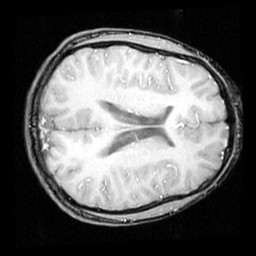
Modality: inplaneT1
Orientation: axial
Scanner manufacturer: ge
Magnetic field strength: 3 T
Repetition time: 0.2 s
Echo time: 0.0036 s